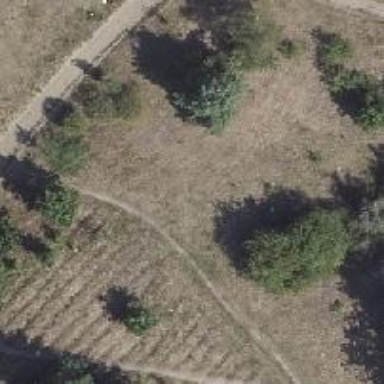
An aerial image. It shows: Dirt path.